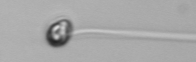
Label: flagellate